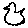
Label: bird